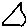
Label: triangle